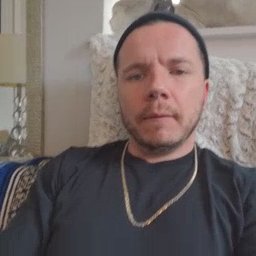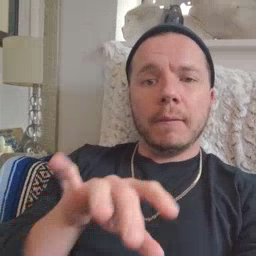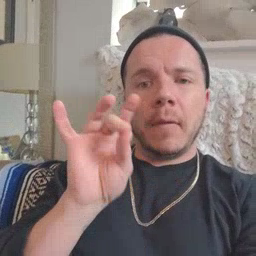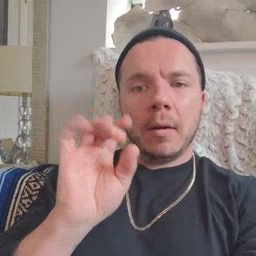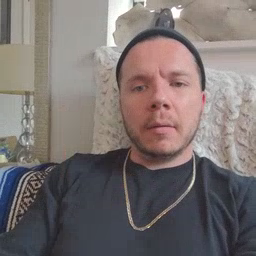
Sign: find